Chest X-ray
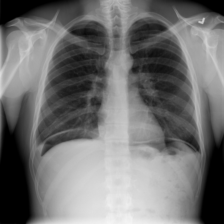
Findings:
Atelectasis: positive
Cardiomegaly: negative
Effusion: positive
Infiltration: positive
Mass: negative
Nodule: negative
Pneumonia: negative
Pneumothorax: negative
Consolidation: negative
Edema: negative
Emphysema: negative
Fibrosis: negative
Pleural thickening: negative
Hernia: negative